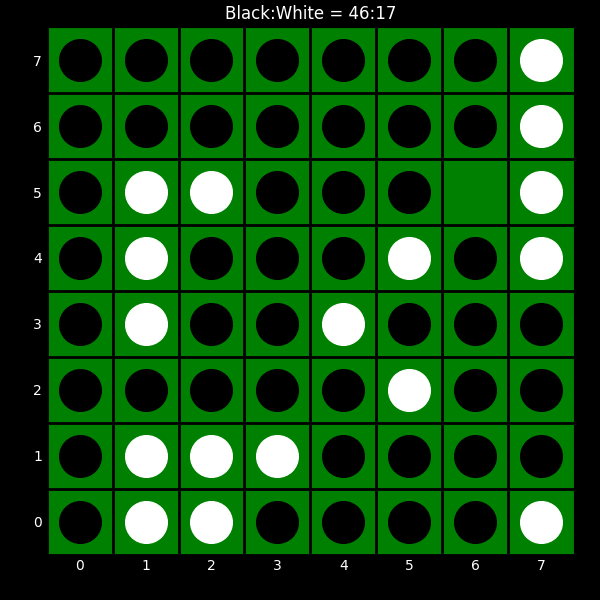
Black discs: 46
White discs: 17